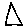
Label: triangle